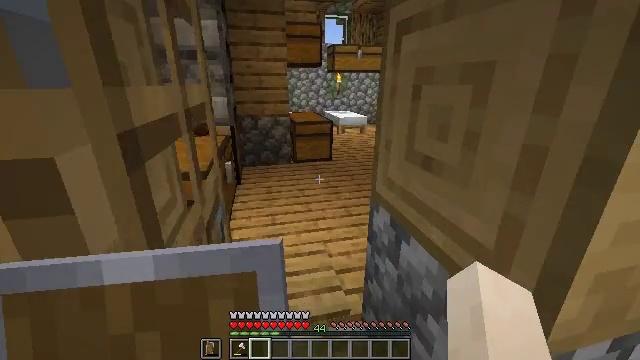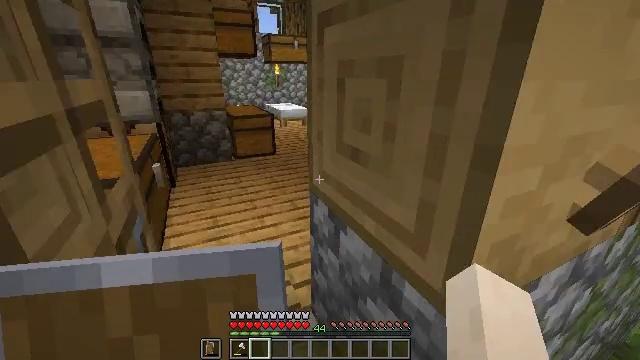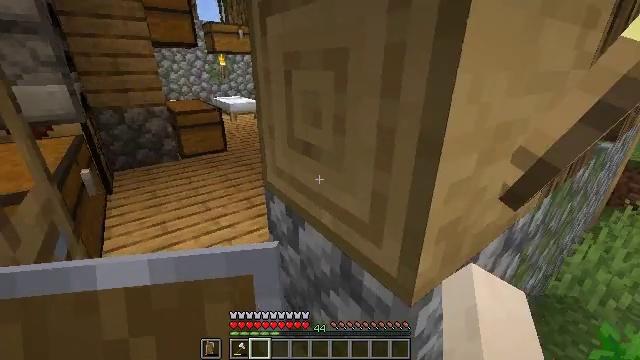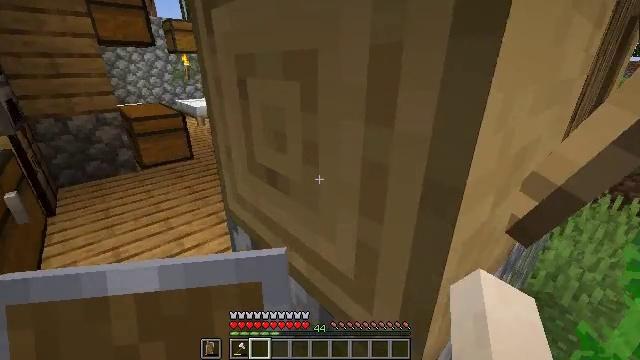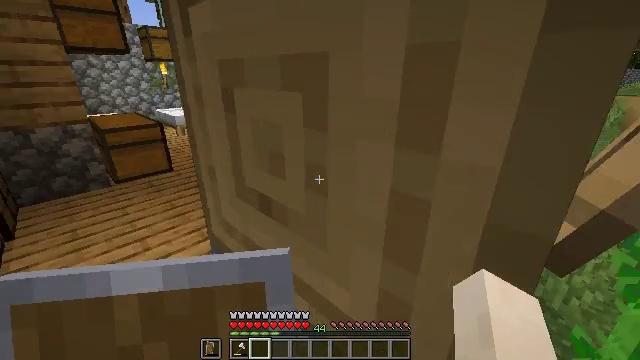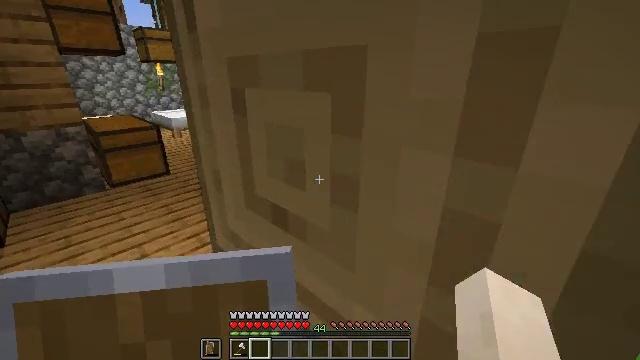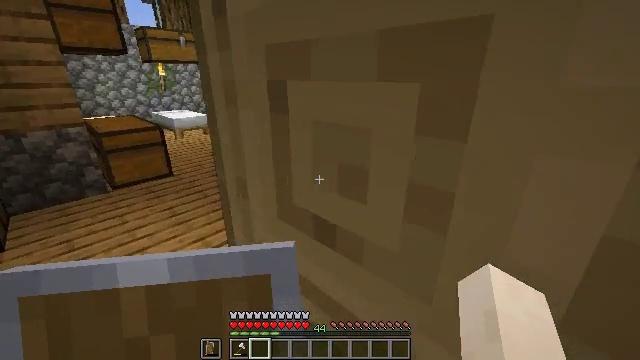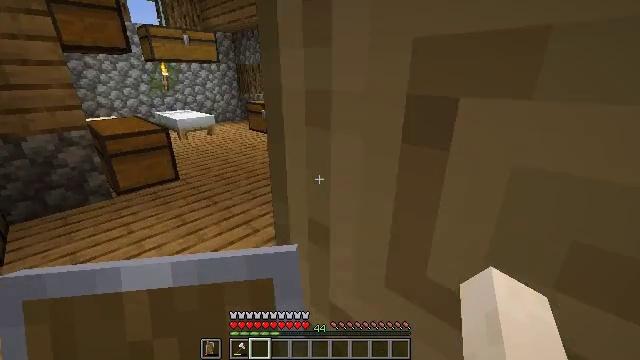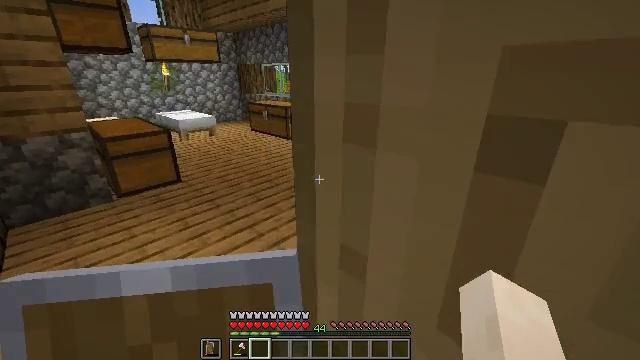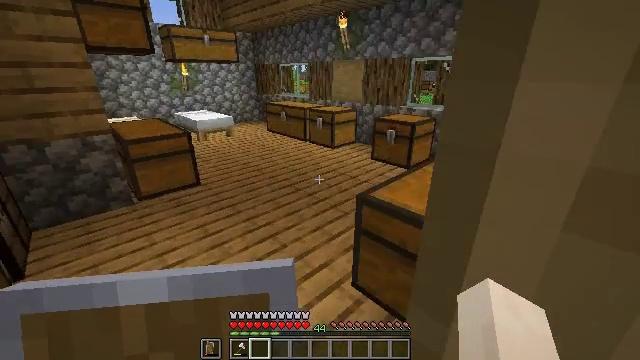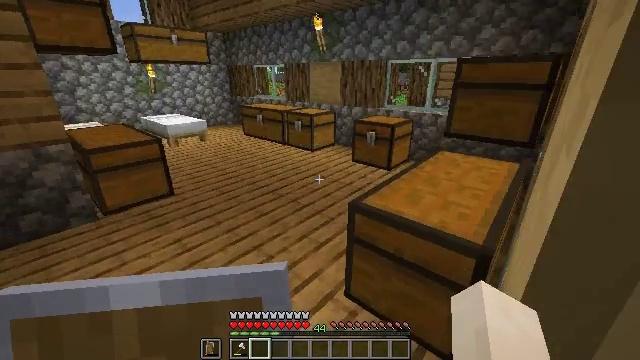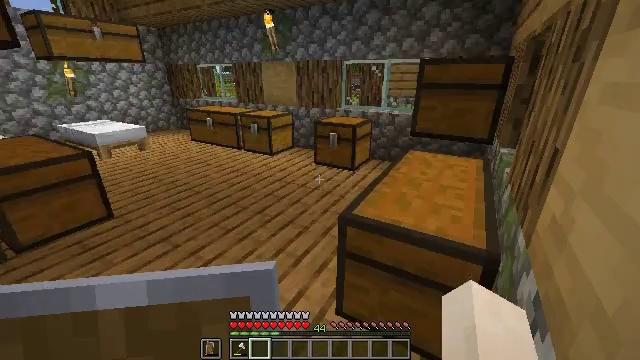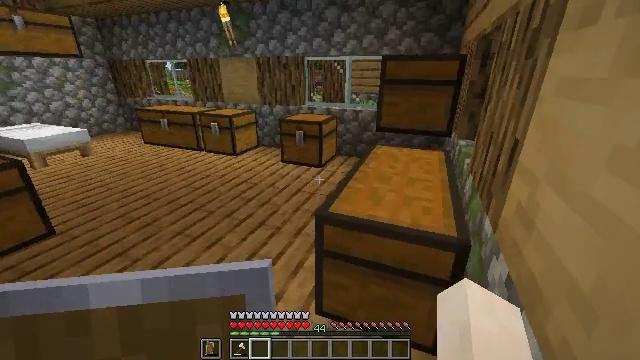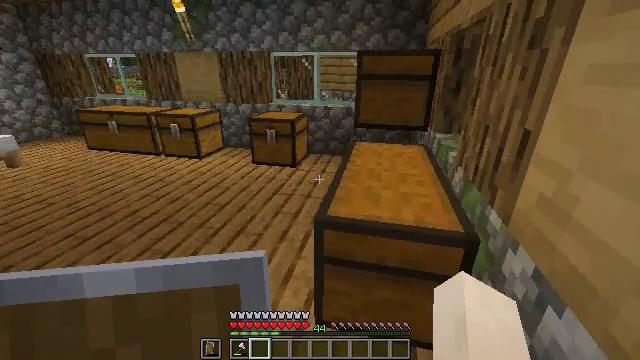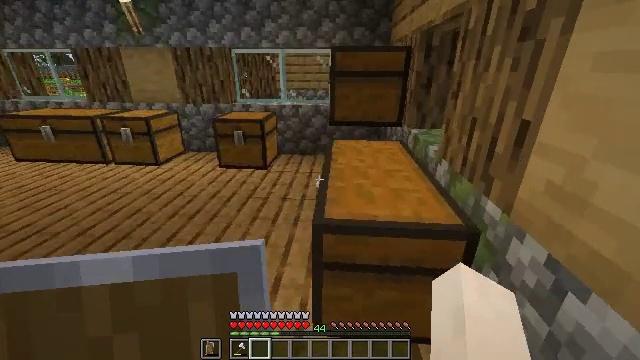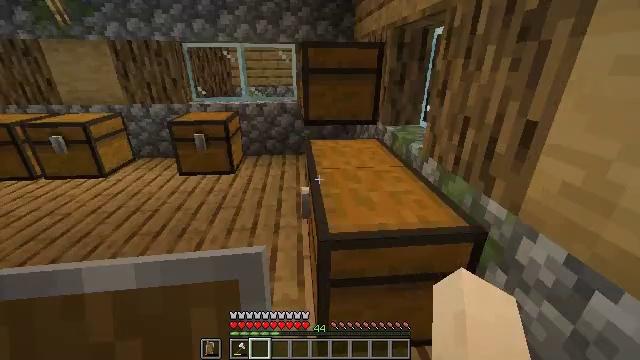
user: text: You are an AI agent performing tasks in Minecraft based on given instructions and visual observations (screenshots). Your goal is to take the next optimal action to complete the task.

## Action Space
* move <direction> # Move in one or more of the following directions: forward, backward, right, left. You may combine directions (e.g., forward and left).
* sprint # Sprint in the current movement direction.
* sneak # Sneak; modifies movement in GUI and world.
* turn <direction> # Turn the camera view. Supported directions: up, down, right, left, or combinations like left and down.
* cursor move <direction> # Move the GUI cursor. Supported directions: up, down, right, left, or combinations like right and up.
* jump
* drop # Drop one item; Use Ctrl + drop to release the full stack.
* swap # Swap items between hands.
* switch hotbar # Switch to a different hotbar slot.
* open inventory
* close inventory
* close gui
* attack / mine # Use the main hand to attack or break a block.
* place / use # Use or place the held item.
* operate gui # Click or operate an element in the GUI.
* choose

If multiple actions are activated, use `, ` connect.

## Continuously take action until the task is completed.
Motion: motion action
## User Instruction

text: Mine the pumpkin from the ground.
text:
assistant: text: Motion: move forward, turn right and down
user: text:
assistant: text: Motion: move forward, turn right and down
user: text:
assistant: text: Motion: move forward, turn right
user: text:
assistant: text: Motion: move forward, turn right and up
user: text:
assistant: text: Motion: move forward
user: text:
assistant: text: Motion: move forward and move left
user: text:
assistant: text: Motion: move forward and move left
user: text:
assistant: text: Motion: move forward and move left
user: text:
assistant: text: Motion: move forward and move left, turn left
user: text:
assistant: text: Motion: move forward and move left, turn right
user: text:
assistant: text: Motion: move forward and move left, turn right
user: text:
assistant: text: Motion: move forward and move left, turn right
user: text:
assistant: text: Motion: move forward and move left, turn right
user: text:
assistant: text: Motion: move forward and move left, turn right
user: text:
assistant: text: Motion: move forward and move left, turn right
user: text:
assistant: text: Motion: move forward and move left, turn right
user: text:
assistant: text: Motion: move forward and move left
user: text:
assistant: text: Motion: move forward and move left, turn right
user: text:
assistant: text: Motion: move forward and move left, turn right
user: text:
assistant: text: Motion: move forward and move left, turn right
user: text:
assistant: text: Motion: move left, turn right and up
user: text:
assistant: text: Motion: move left, turn left and up
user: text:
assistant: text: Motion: move left, turn left
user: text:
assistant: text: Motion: move left
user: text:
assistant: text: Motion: turn right and up
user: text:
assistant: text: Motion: turn right
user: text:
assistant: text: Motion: use / place
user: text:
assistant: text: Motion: use / place
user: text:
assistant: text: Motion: no_op
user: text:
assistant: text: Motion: no_op